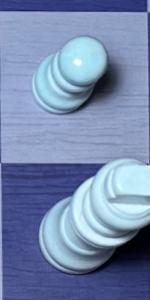
Label: King_White